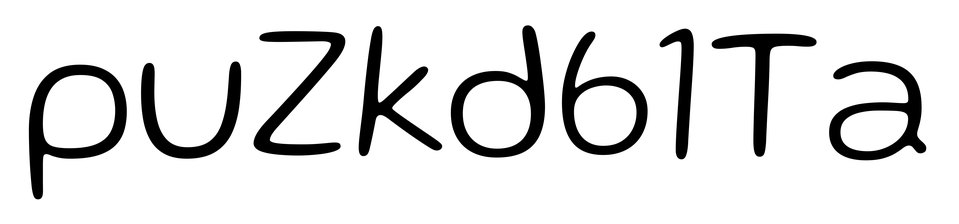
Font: Gluten_ExtraLight